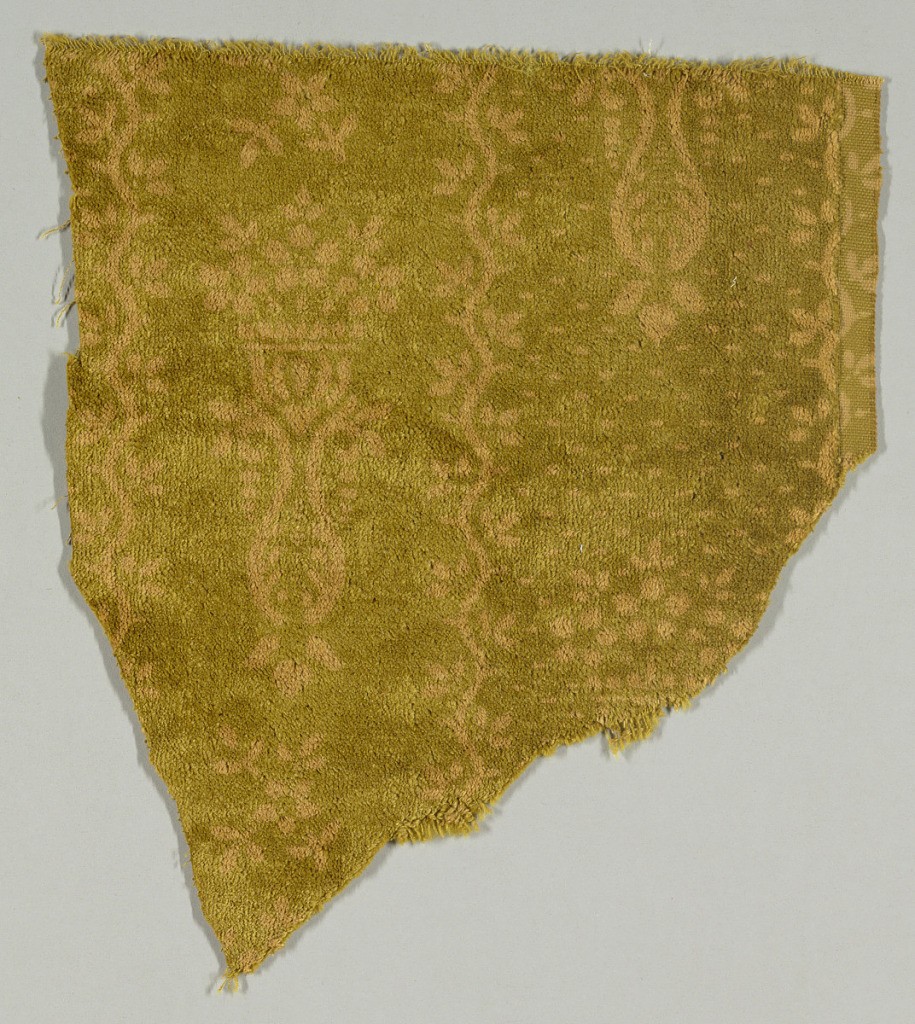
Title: Fragment
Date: late 19th century
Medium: cotton Technique: printed on velvet
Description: Fragment with a mustard-colored ground showing a pinkish-tan pattern of highly formalized flowers, urns, and vines in vertical stripes.